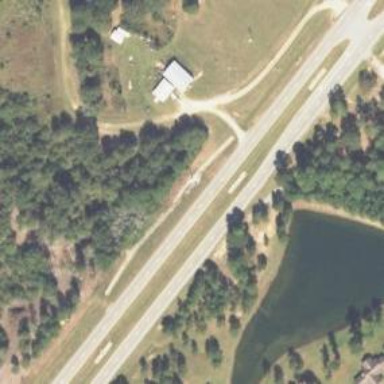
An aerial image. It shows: Trunk highway.